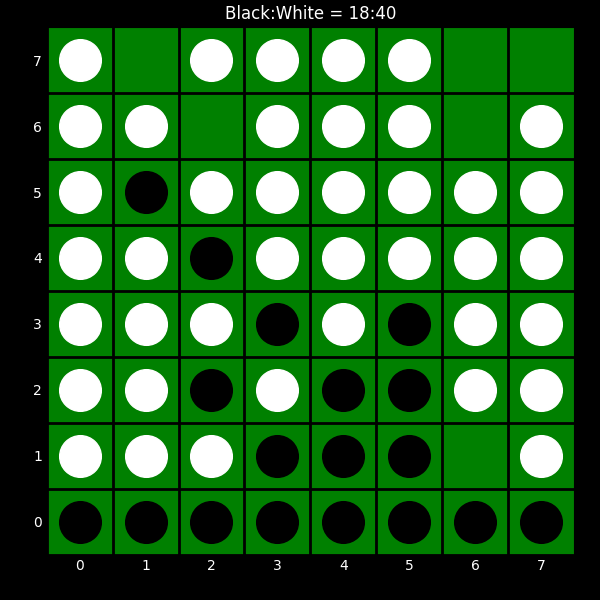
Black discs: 18
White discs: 40